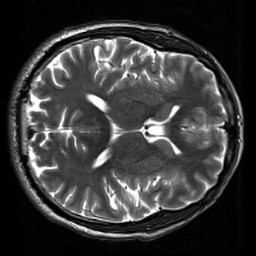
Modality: T2w
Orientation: axial
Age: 29
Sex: male
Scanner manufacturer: siemens
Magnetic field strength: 3 T
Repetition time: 7 s
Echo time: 0.09 s